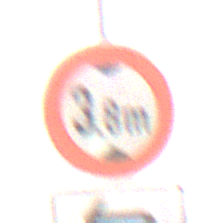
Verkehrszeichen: TatsaechlicheHoehe
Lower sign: RichtungsangabeDurchPfeile2
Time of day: MorningAfternoon
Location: Outdoor (Nature)
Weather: Overcast
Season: NotSpecified
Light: Natural